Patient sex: M
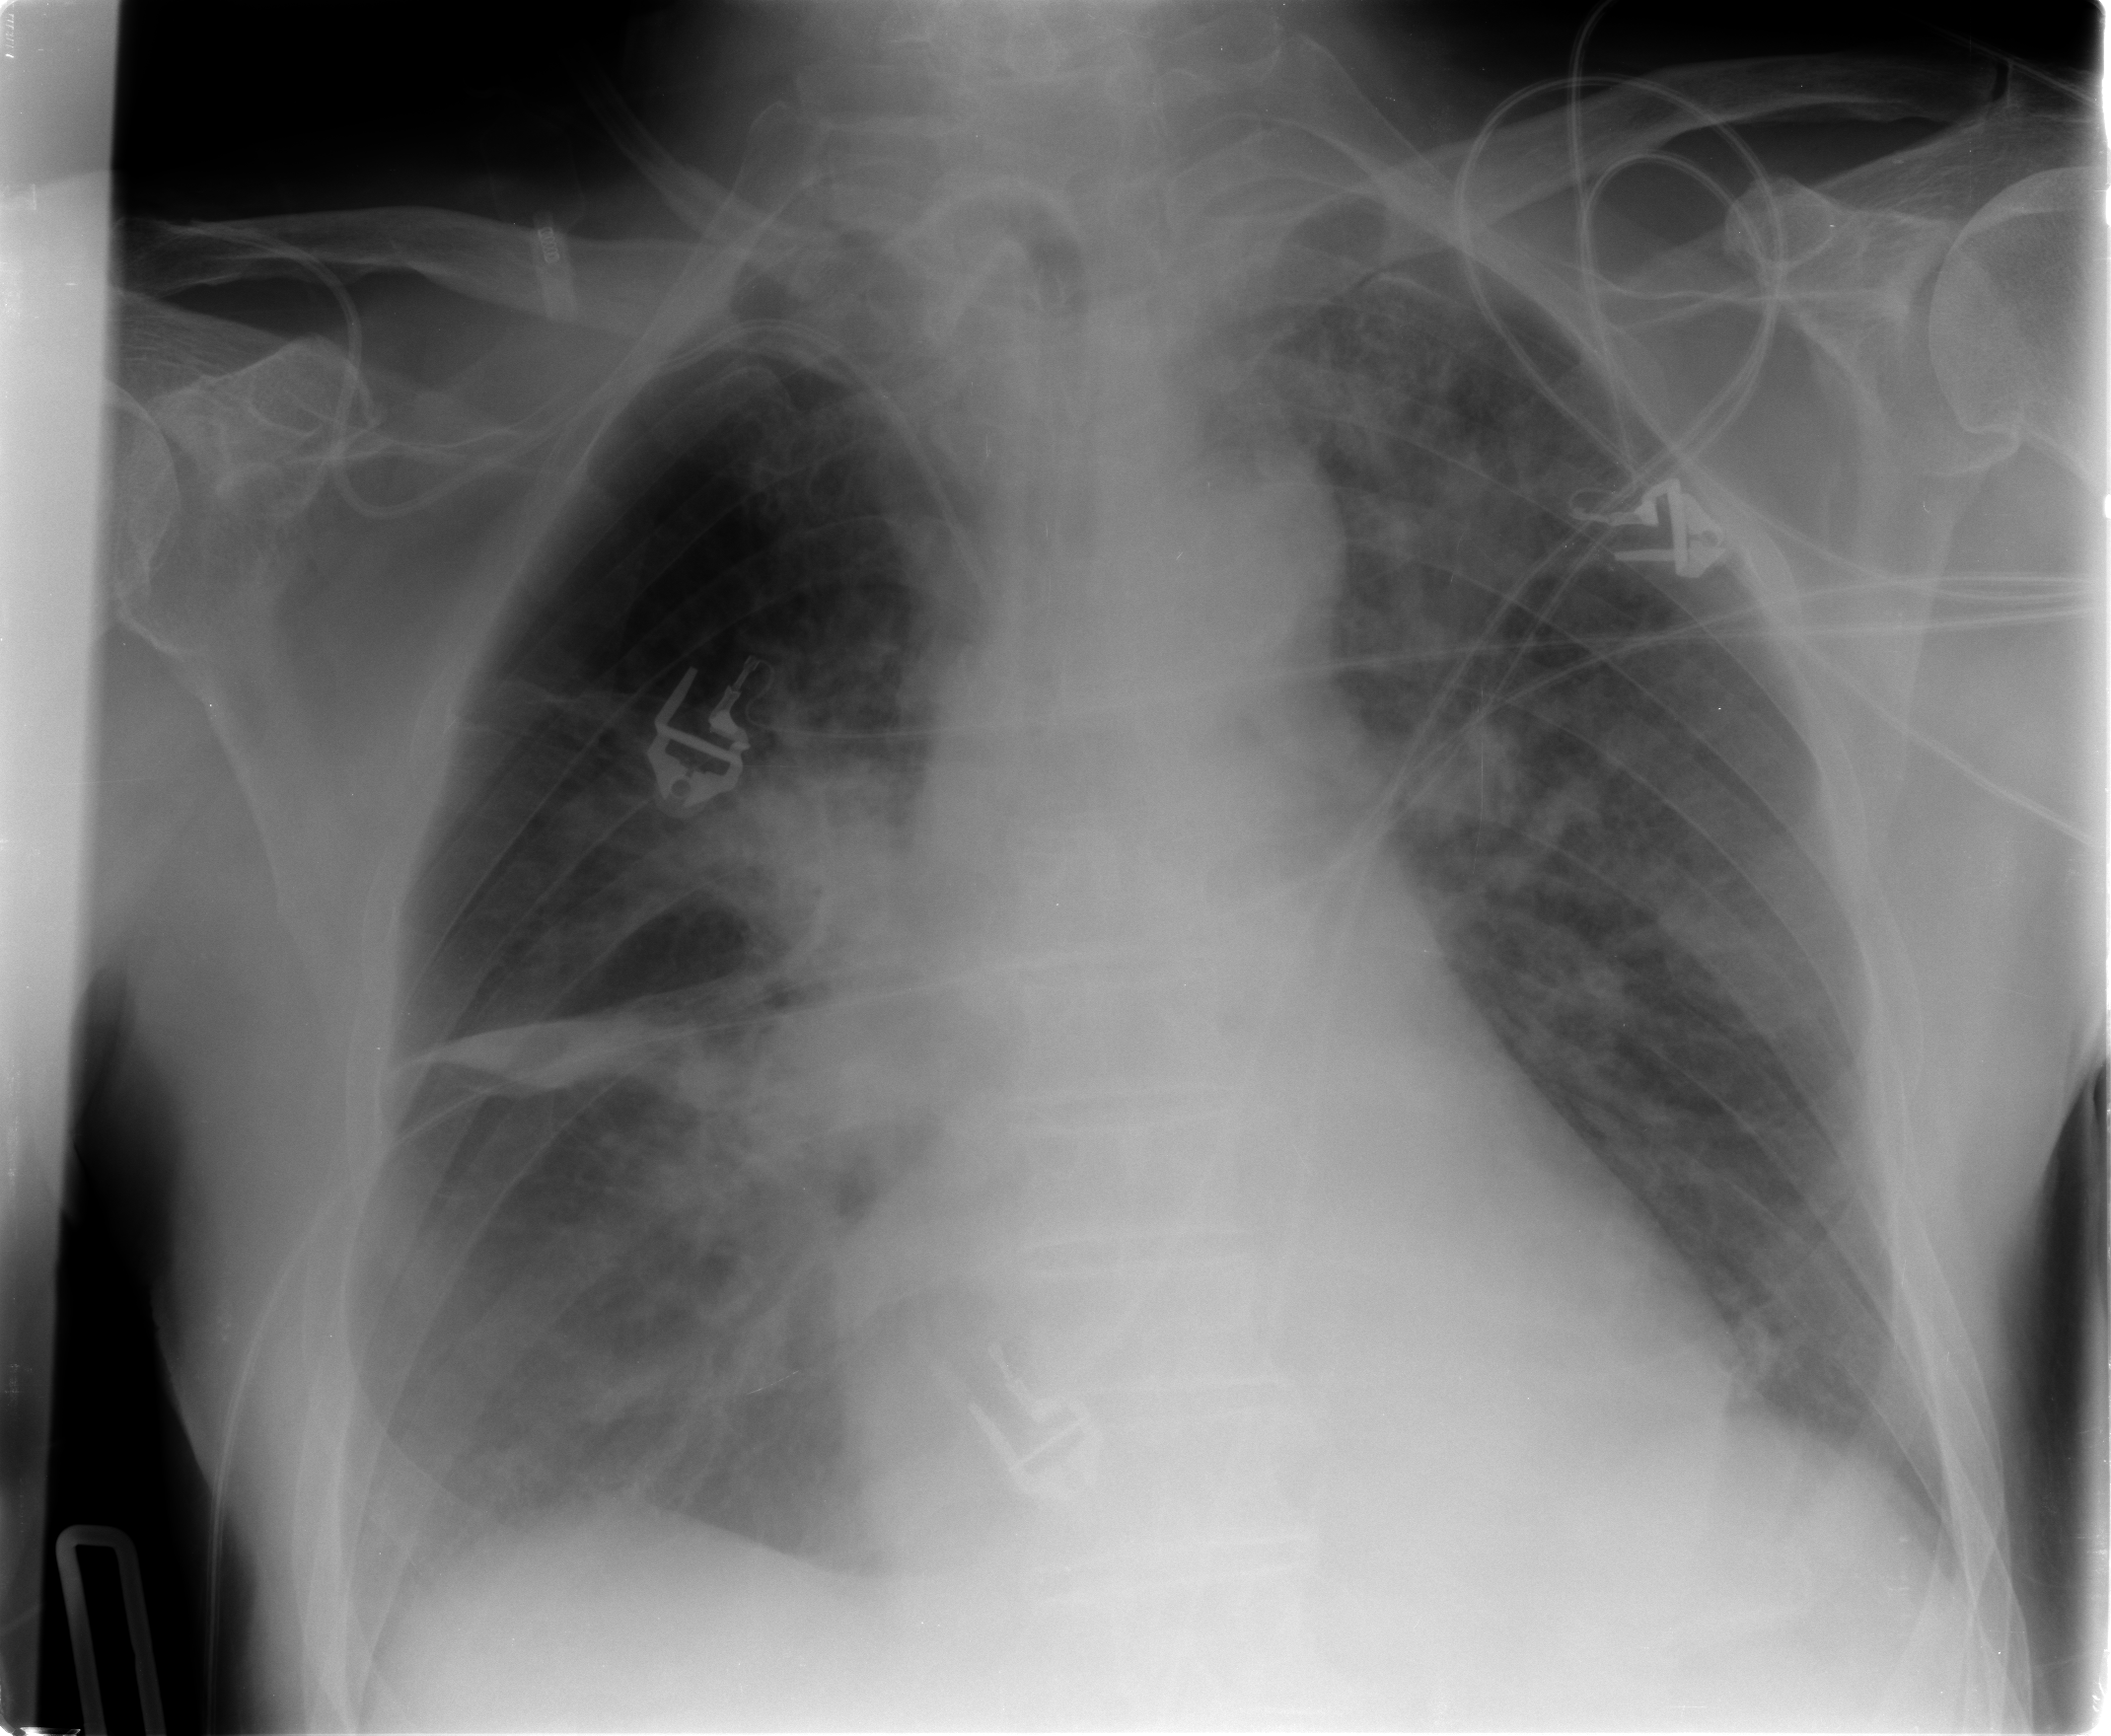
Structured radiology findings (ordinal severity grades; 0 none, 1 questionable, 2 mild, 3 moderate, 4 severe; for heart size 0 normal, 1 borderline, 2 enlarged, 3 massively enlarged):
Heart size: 0
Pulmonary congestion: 2
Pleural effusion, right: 2
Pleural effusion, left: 2
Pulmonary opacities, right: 2
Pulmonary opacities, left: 2
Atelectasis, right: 2
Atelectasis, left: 1